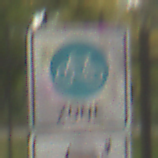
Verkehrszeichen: BeginnFahrradzone
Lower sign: MehrspurigeFahrzeugeFrei11
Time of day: MorningAfternoon
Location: Outdoor (Urban)
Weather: Overcast
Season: NotSpecified
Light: Natural